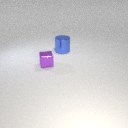
small purple metal cube in front of large blue metal cylinder